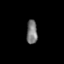
Tissue: skin
Cell type: Epithelial cells
Senescence score: 0.2818
Nuclear area (px): 253
Mean DAPI intensity: 120.49